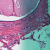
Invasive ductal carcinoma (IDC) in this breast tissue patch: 0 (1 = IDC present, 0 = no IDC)